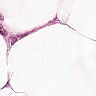
Metastatic tissue present: yes